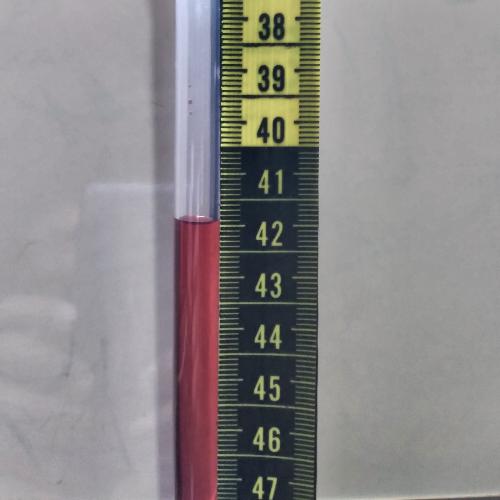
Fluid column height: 41.9 cm